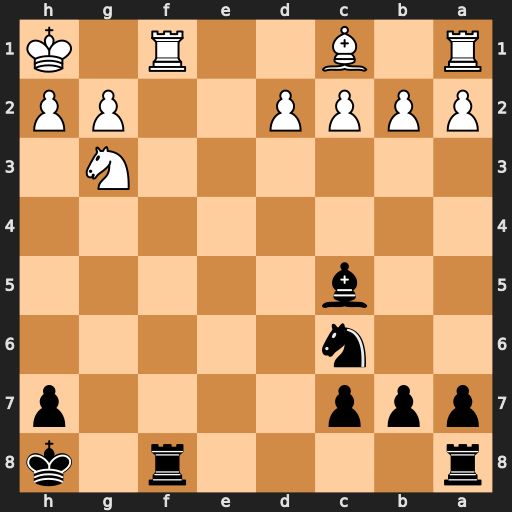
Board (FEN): r4r1k/ppp4p/2n5/2b5/8/6N1/PPPP2PP/R1B2R1K
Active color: b
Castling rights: -
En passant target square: -
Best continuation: Rxf1+ Nxf1 Rf8 Ng3 Re8